Field crop: maize
Growth stage: 2
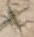
Species: salsola